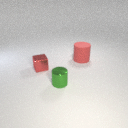
large red rubber cylinder behind small red metal cube